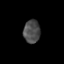
Tissue: prostate
Cell type: NK cells
Senescence score: 0.7731
Nuclear area (px): 376
Mean DAPI intensity: 75.745